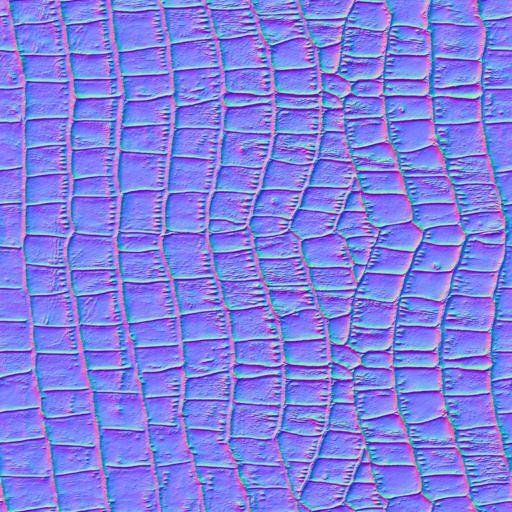
black crocodile dark leather skin snake